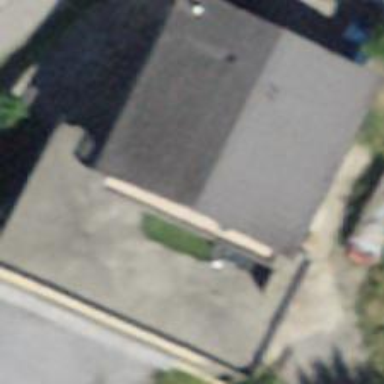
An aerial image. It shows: Building housing car repair shop.